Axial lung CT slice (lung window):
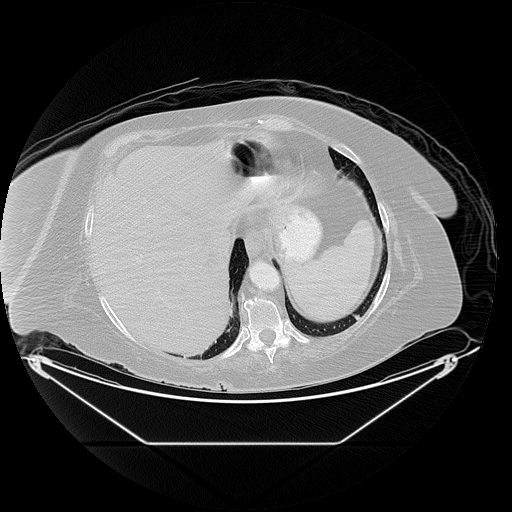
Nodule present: no